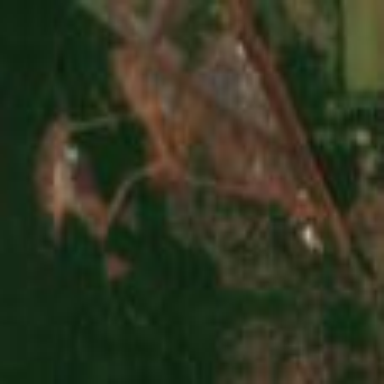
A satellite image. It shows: Industrial area used for mining operations.